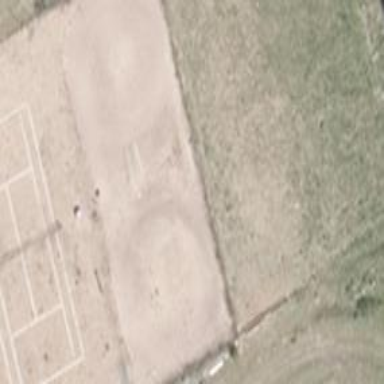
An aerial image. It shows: Clay tennis court on the leisure land pitch.